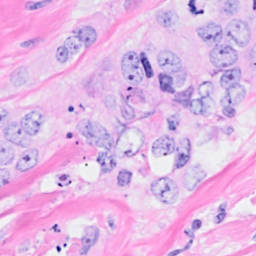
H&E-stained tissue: Breast